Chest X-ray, PA view. Patient: 39 years old, sex F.
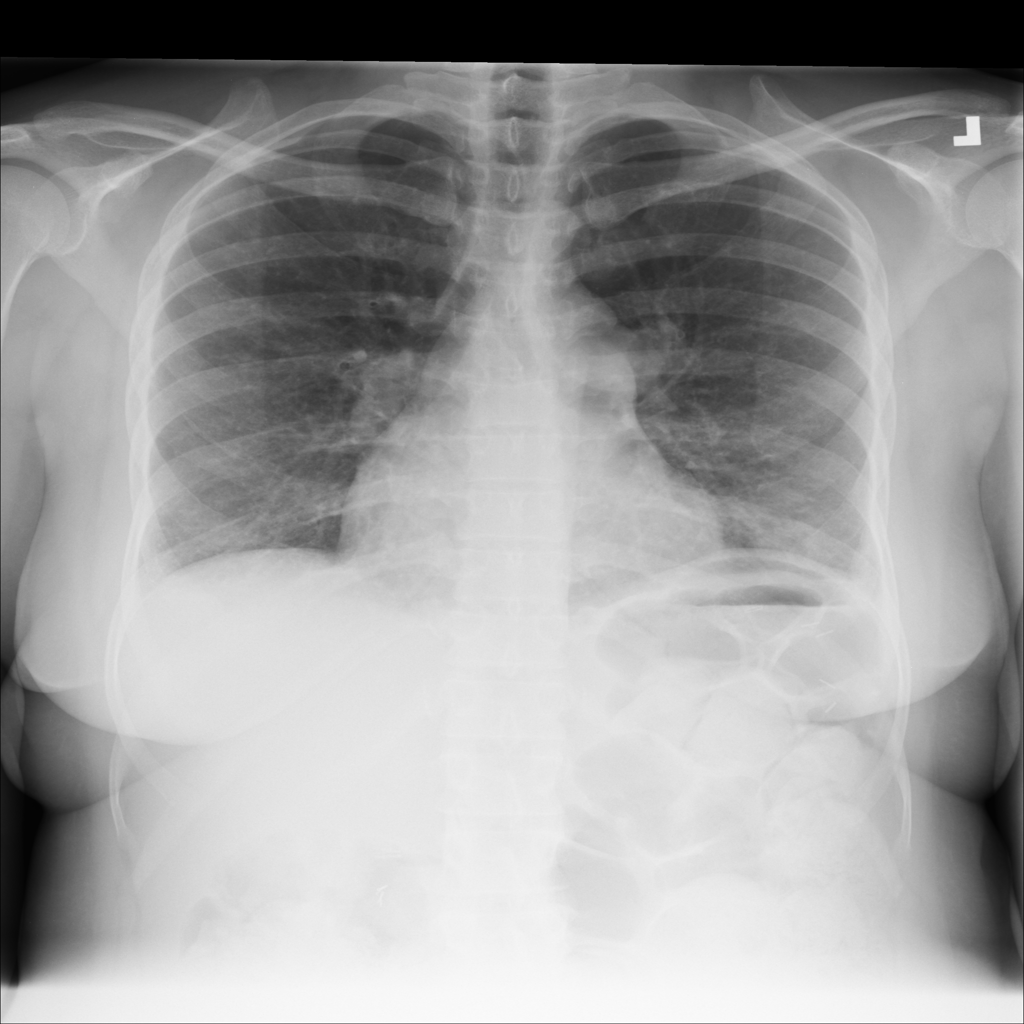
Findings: No Finding